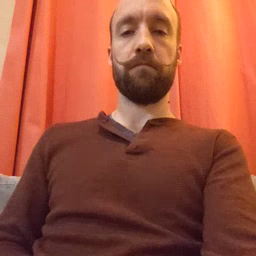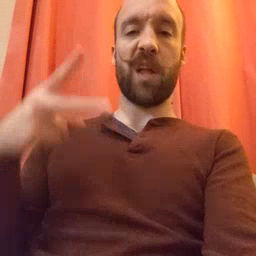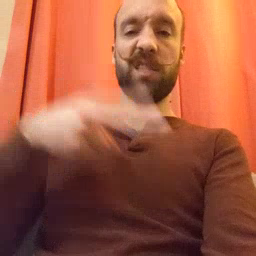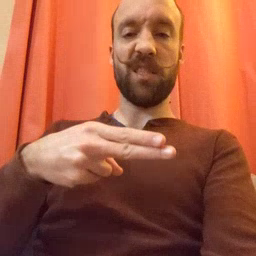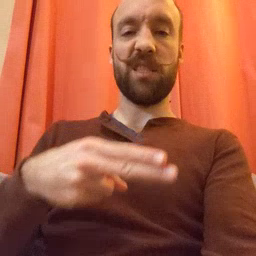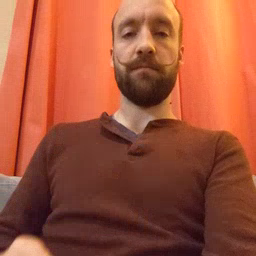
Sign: cut